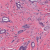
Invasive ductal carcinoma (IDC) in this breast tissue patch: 1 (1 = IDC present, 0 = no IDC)